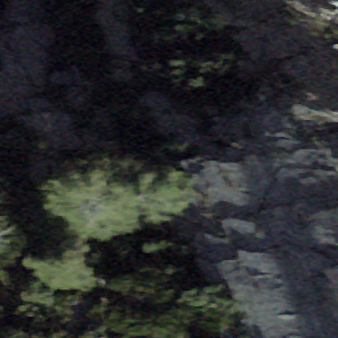
Label: other